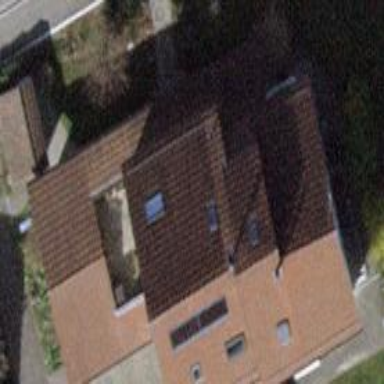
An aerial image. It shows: Semidetached house with gabled roof.